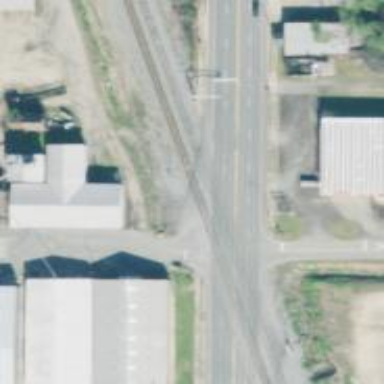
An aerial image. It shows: Level crossing on the railway with lights.